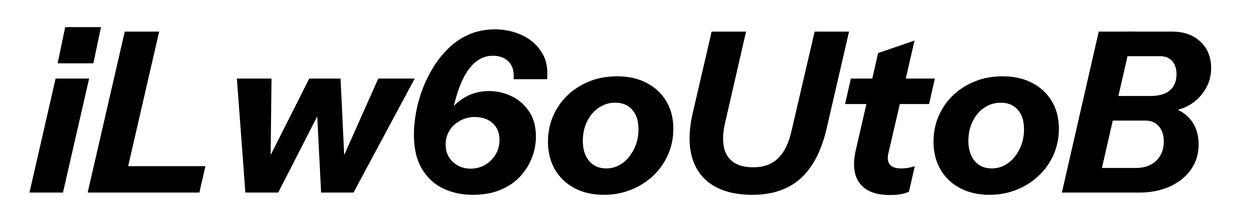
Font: InstrumentSans-Italic_Bold_Italic